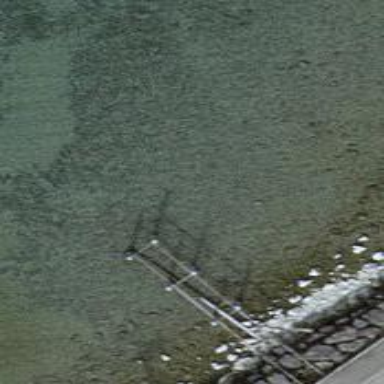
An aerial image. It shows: Man-made pier.